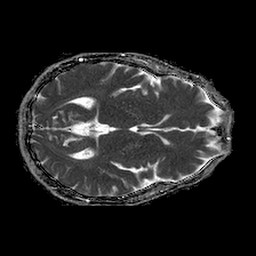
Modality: ADC
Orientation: axial
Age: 59
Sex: male
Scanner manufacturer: philips
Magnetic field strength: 1.5 T
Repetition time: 4.6 s
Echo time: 0.08631 s